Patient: sex F, age 39
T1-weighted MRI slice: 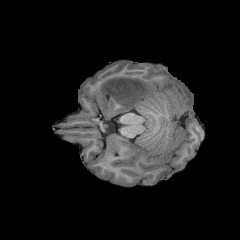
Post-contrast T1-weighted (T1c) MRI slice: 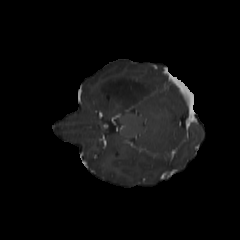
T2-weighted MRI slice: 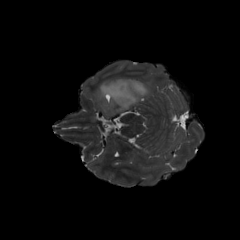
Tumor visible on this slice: yes
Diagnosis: Astrocytoma, IDH-mutant
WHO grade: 4